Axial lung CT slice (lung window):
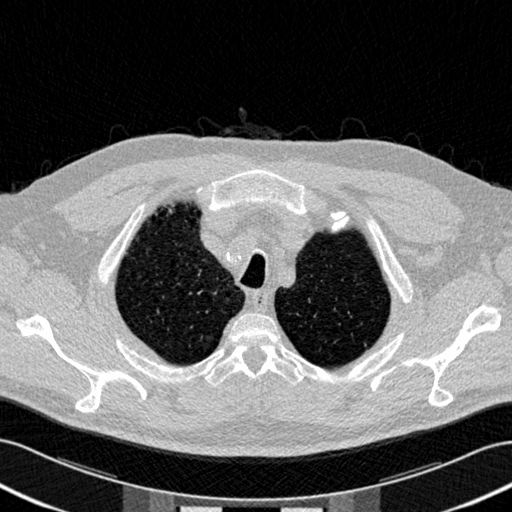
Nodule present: no